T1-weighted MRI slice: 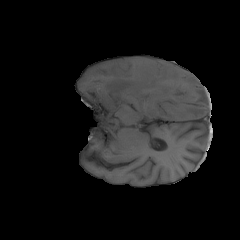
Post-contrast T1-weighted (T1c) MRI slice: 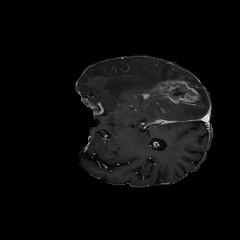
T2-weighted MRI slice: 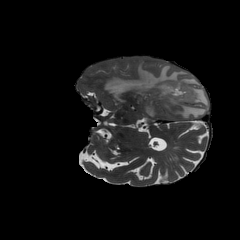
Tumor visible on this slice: yes